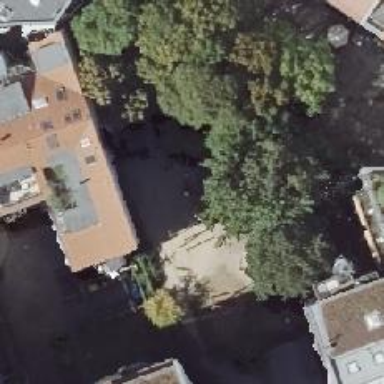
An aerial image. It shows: Playground area for leisure land.